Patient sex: F
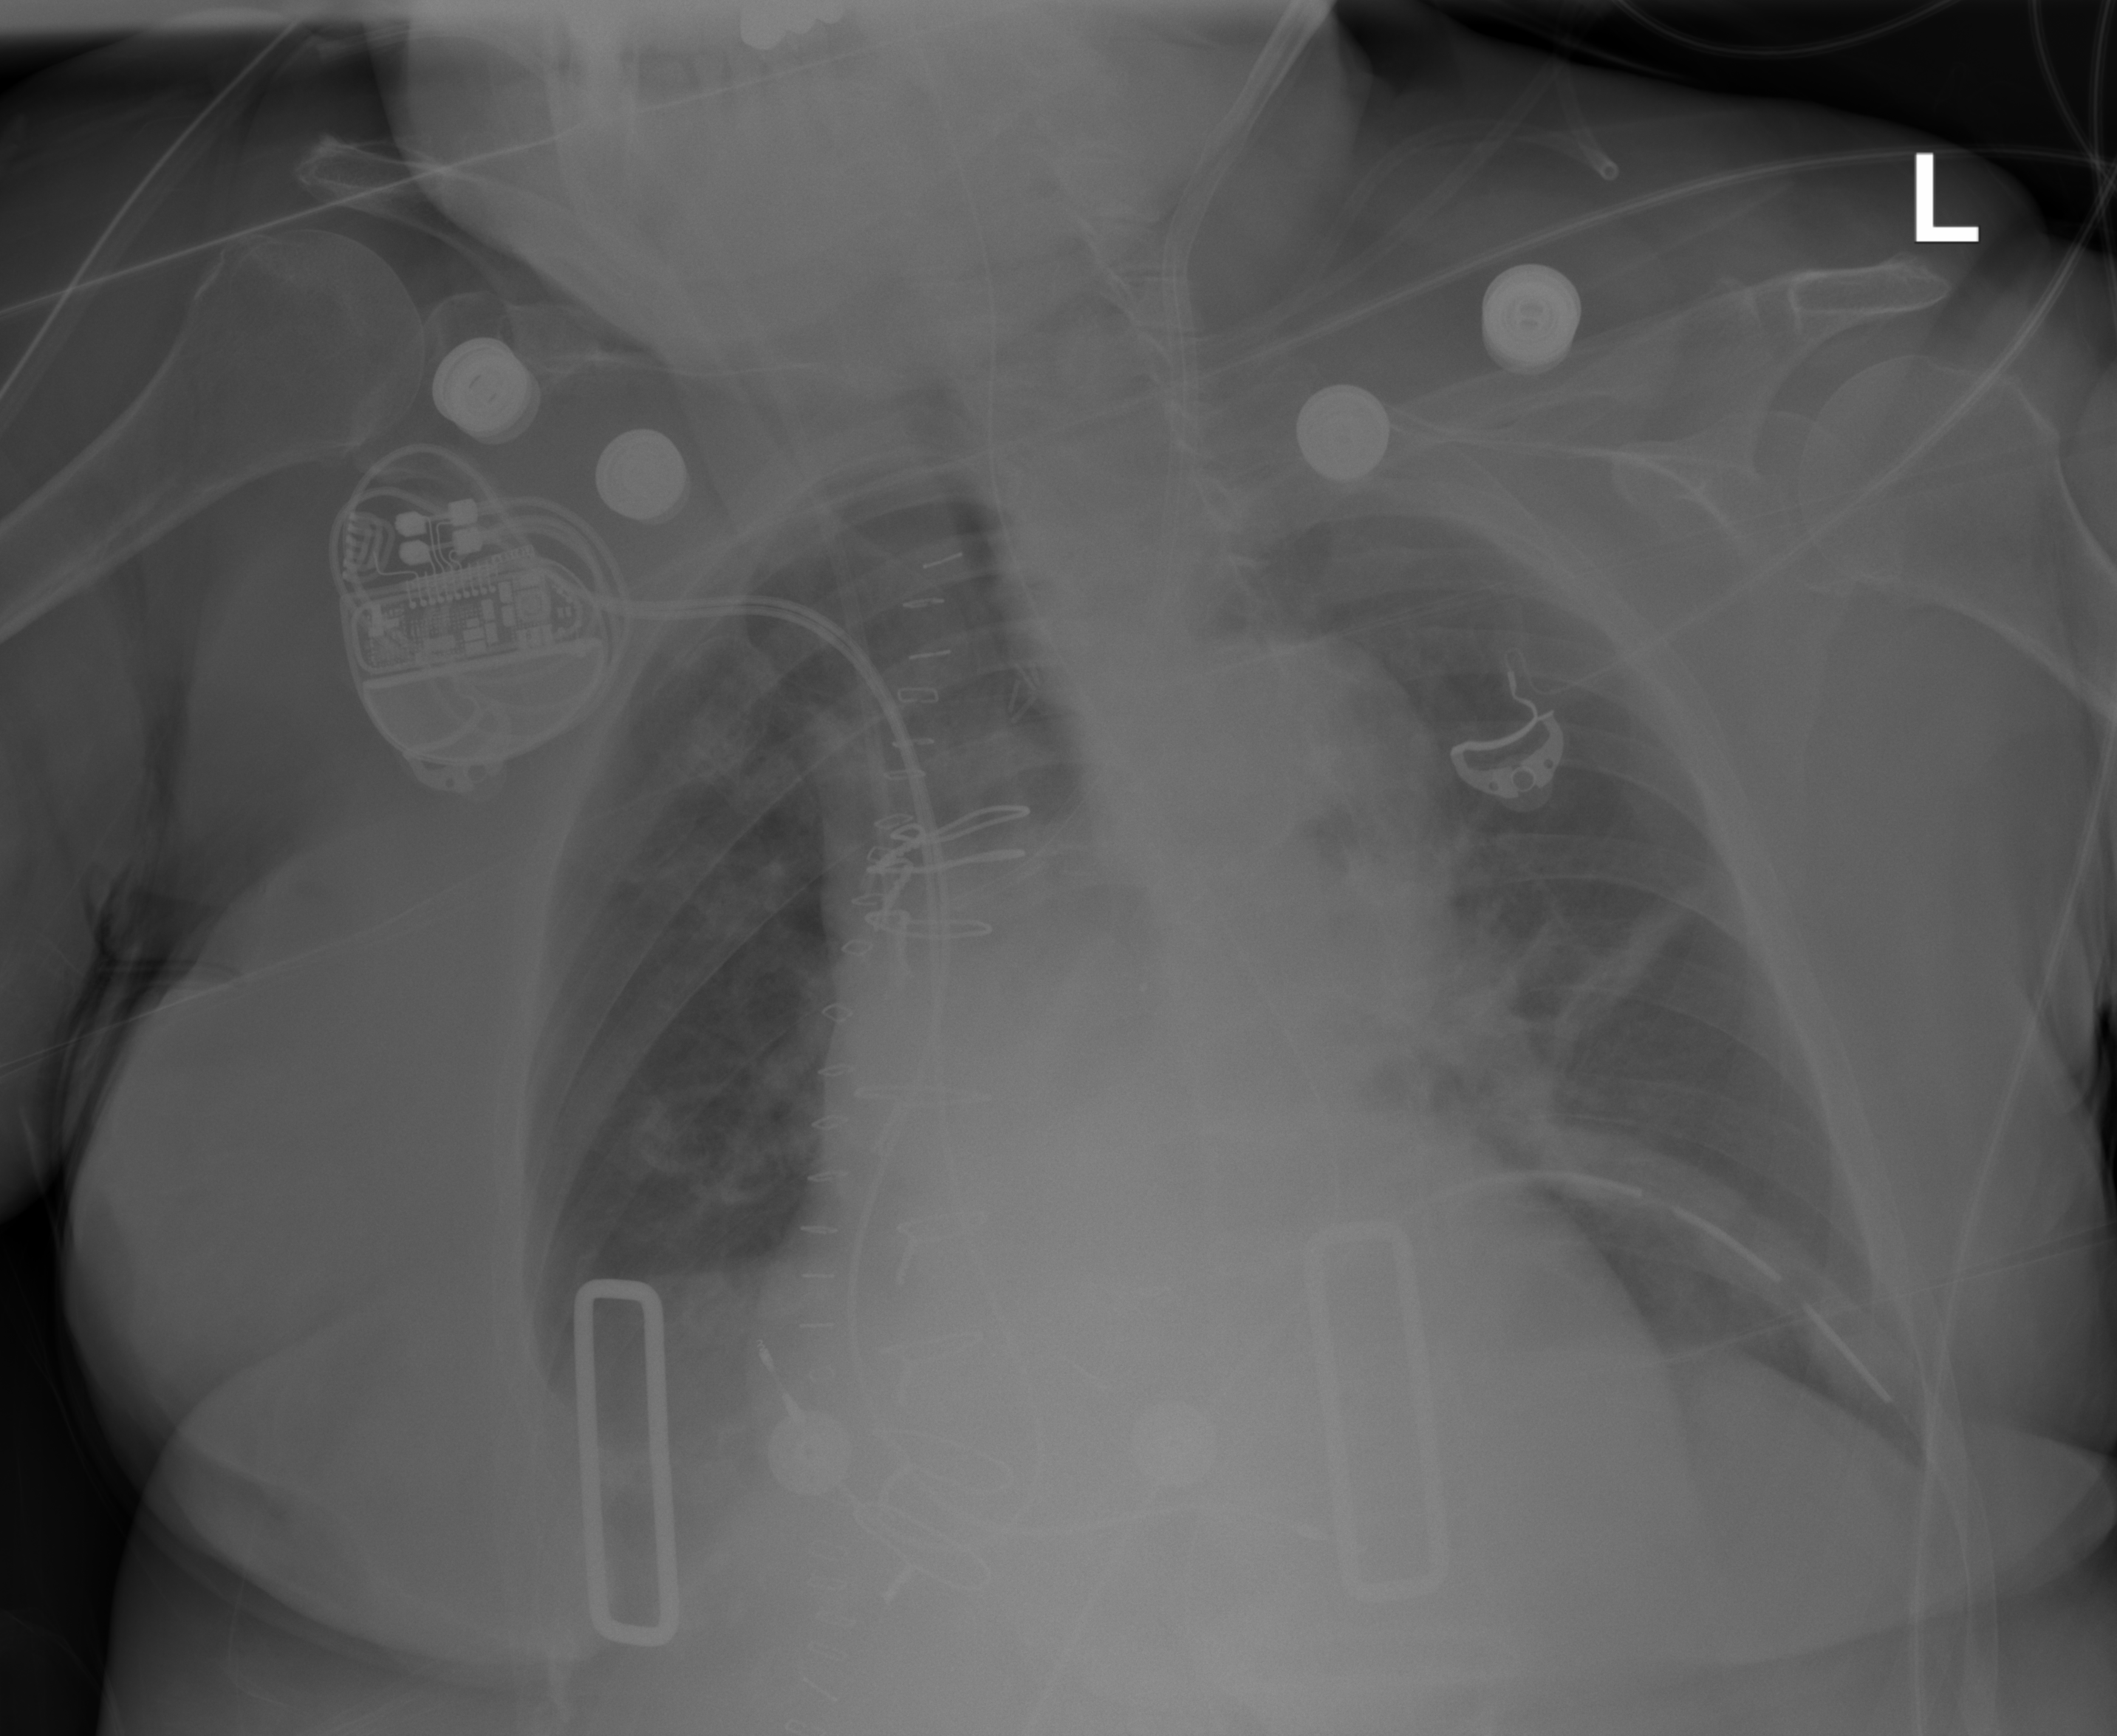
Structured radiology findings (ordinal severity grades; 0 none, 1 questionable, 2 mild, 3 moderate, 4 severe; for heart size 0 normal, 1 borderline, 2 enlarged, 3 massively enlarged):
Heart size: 2
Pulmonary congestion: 0
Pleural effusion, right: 2
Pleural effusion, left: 0
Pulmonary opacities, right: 0
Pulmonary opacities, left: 0
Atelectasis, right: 2
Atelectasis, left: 2